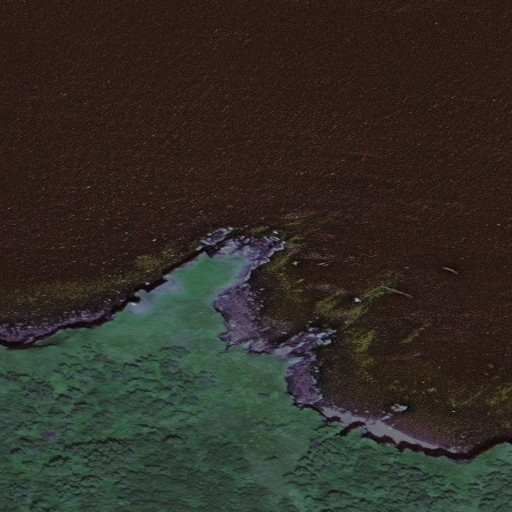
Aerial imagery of cape in Alaska named West Point containing only unknown